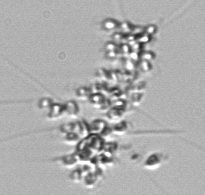
Label: Chaetoceros_didymus_TAG_external_flagellate